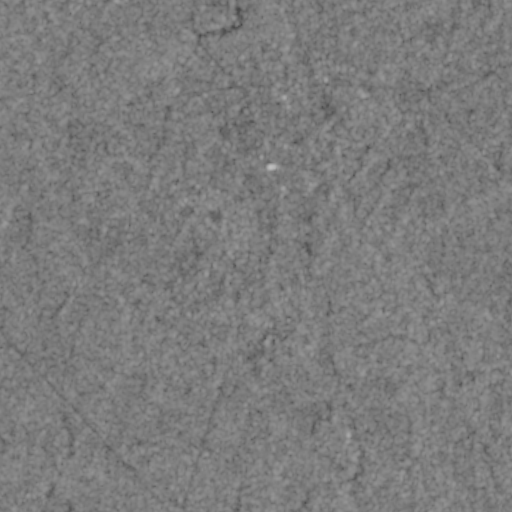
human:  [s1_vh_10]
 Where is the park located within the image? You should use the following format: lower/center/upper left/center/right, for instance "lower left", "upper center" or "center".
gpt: The park is located in the upper center of the image.
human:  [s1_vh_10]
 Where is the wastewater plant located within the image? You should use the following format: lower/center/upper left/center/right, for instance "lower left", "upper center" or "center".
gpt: The wastewater plant is located in the upper center of the image.
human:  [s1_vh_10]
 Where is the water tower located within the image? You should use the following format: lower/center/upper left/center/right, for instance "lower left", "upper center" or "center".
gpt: The water tower is located in the upper center of the image.
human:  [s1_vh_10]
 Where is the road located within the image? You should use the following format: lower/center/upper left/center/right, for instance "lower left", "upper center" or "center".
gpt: There is no road in the image.

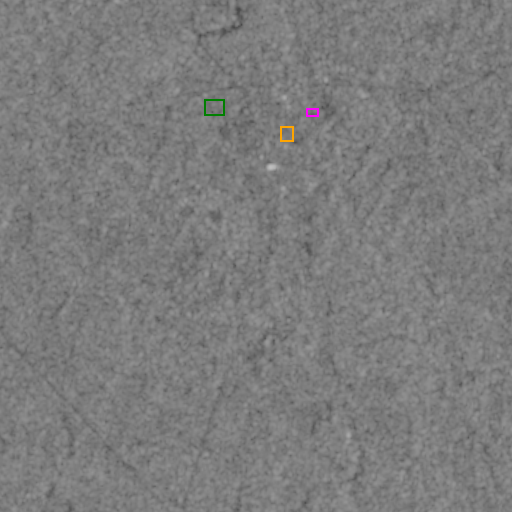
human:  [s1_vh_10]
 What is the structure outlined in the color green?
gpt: The structure outlined in green is a park.
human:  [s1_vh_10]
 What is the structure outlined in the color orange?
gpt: The structure outlined in orange is a parking lot.
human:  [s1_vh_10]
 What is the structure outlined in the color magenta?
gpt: The structure outlined in magenta is a wastewater plant.
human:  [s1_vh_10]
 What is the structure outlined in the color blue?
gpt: There is no blue outline.